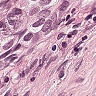
Metastatic tissue present: yes